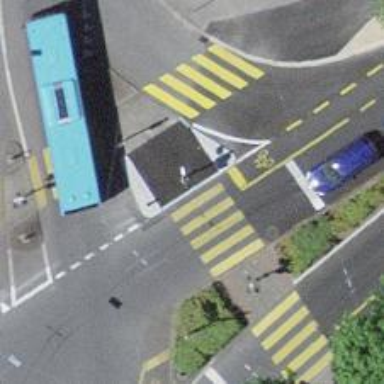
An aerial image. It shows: Footway with asphalt surface leading to traffic island.